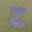
Label: 2